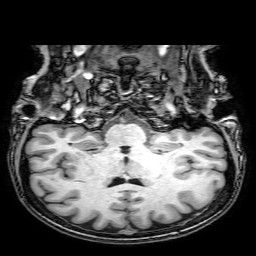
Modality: T1w
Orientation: sagittal
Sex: female
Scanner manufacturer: philips
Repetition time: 0.008118 s
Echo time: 0.00371 s